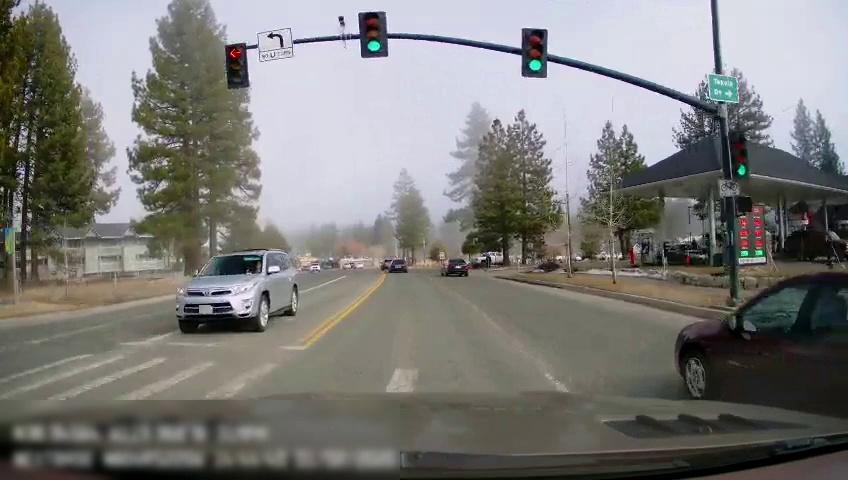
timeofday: Day
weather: Sunny
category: Drivable Space
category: Vehicles | Car
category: Vehicles | Car
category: Vehicles | Truck
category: Pedestrians
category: Vehicles | Car
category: Vehicles | SUV
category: Vehicles | Truck
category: Vehicles | SUV
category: Vehicles | Car
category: Vehicles | Car
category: Lanes | Opposite Lane
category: Lanes | Current Lane
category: Lanes | Opposite Lane
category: Traffic | Signs
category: Traffic | Signs
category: Traffic | Signs
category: Traffic | Lights
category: Traffic | Lights
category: Traffic | Lights
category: Traffic | Lights